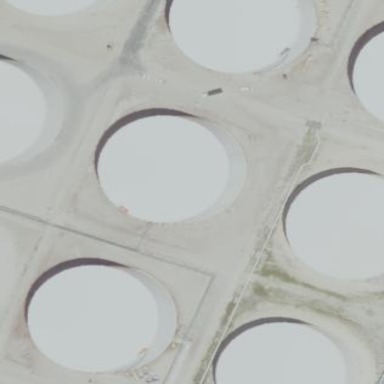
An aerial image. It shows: Building with storage tank.